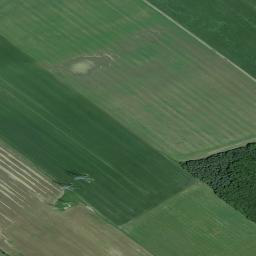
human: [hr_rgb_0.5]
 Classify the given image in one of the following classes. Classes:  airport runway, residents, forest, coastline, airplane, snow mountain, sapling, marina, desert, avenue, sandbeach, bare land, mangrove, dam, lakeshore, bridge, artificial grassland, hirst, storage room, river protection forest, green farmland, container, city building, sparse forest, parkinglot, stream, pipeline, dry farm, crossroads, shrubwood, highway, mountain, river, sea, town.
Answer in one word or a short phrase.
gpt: green farmland